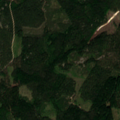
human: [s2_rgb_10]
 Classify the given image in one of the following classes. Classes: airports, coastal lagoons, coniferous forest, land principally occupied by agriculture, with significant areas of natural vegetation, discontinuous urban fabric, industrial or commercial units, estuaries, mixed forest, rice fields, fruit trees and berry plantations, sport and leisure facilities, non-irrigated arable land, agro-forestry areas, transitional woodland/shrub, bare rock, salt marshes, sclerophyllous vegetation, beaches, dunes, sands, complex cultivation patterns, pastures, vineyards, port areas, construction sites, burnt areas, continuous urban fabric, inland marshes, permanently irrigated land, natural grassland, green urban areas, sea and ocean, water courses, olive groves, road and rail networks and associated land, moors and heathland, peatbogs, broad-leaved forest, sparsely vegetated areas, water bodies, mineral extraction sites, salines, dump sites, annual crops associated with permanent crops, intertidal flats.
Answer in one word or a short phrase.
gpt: coniferous forest